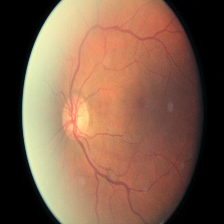
Diabetic retinopathy grade: Moderate